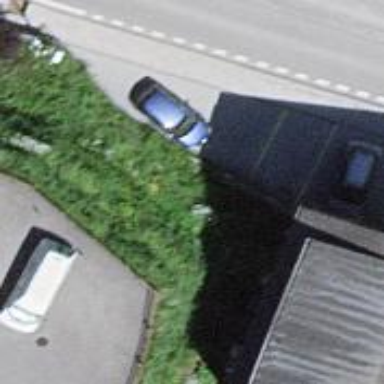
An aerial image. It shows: Bus stop along the road.